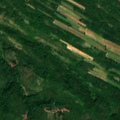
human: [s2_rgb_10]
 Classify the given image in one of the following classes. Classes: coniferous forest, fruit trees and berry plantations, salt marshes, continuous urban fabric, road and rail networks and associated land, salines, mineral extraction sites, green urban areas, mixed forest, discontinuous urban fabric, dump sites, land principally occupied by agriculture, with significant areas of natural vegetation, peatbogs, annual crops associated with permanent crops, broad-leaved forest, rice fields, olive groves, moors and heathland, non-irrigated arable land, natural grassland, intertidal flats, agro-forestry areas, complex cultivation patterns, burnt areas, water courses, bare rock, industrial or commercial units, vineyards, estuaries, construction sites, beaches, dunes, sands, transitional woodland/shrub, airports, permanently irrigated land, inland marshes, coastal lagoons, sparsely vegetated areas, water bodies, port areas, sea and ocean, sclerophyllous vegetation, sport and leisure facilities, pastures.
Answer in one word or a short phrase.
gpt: land principally occupied by agriculture, with significant areas of natural vegetation, broad-leaved forest, transitional woodland/shrub